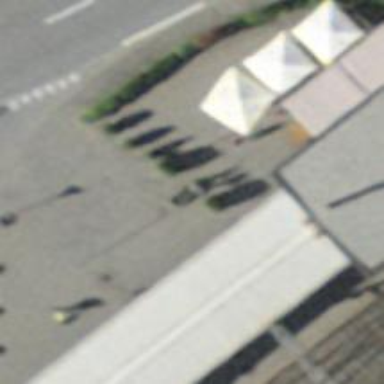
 serving as platform for public transportation."